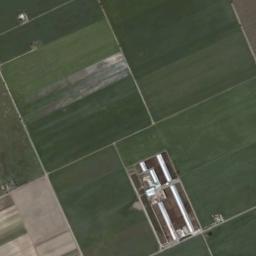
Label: rectangular_farmland